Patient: sex F, age 68
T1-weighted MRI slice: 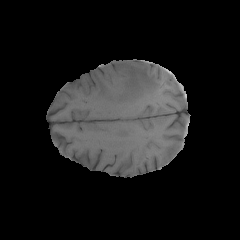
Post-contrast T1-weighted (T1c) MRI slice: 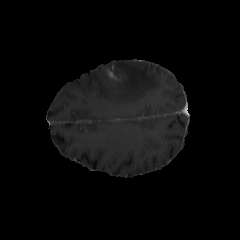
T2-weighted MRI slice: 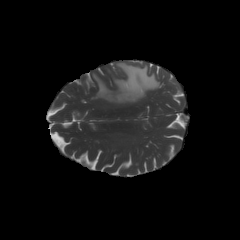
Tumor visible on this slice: yes
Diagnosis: Glioblastoma, IDH-wildtype
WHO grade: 4